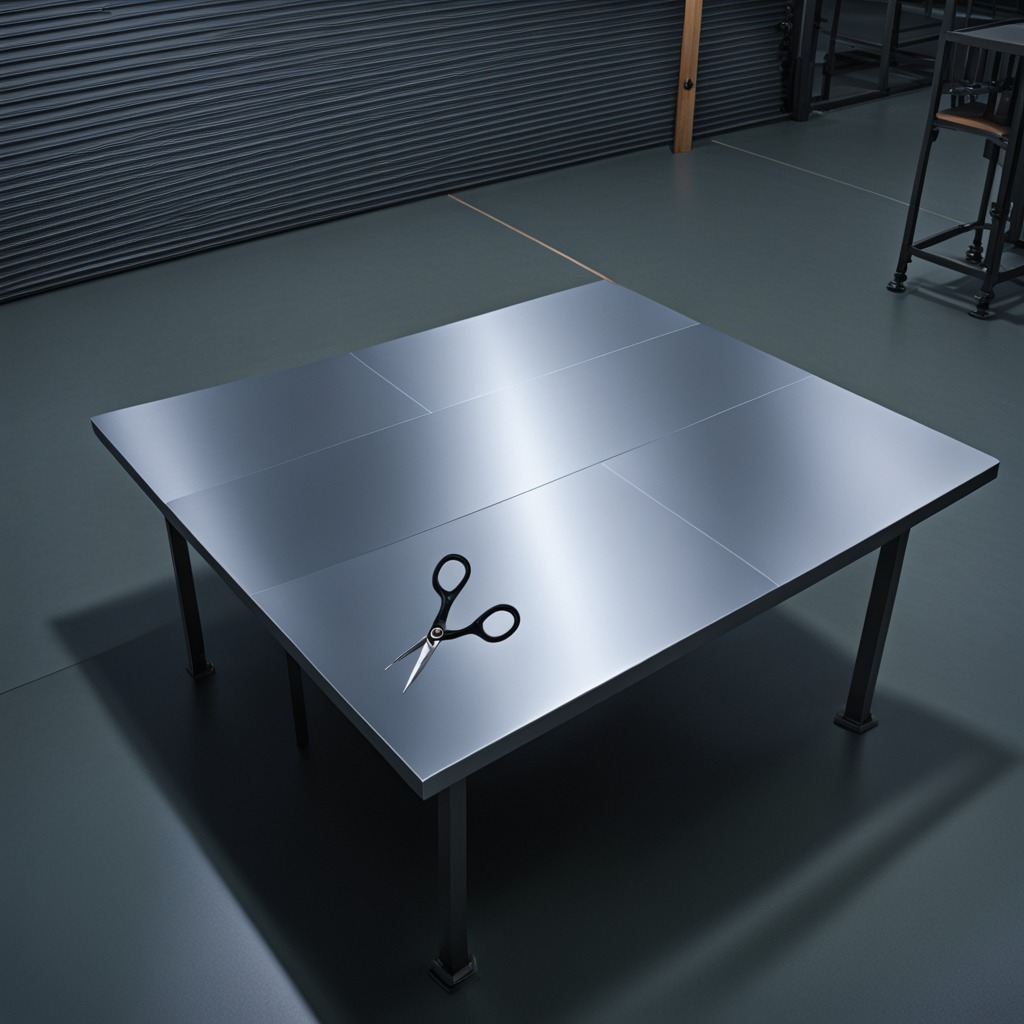
A scissor is lying on the tabletop.